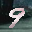
Label: 9